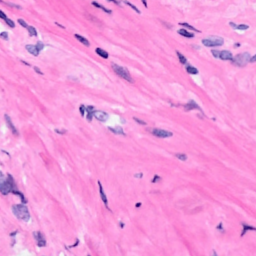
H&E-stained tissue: Breast